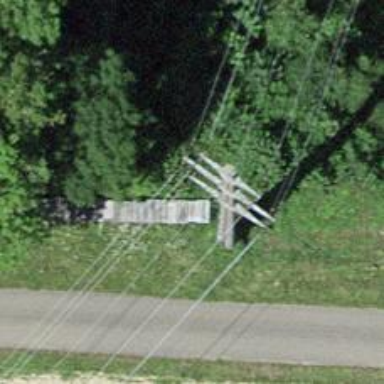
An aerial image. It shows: Power pole.